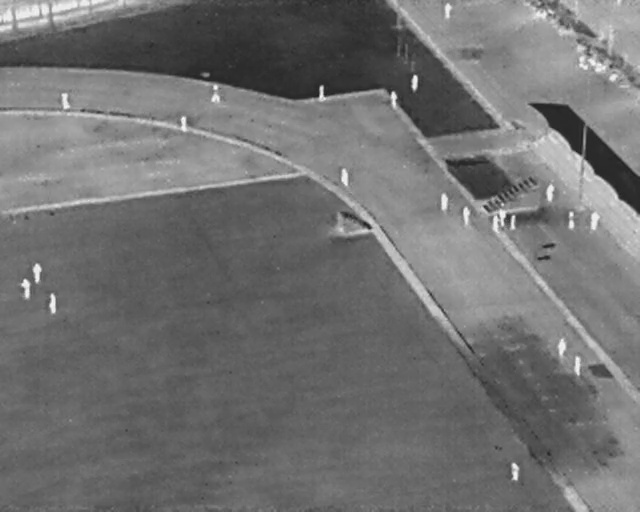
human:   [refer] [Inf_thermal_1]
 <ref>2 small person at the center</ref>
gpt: <box>[[67, 38, 70, 40, 2], [52, 33, 55, 35, 2]]</box>